Interaction volume radius: 10 \u00c5
Interaction volume height: 10 \u00c5
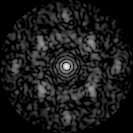
Disorder parameter: 0.5743